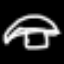
Label: mushroom